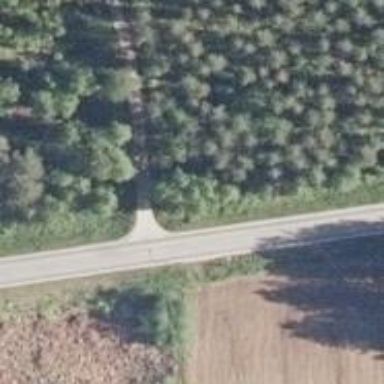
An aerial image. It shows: Asphalt road classified as trunk highway.